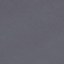
Land use / land cover class: SeaLake